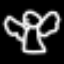
Label: angel